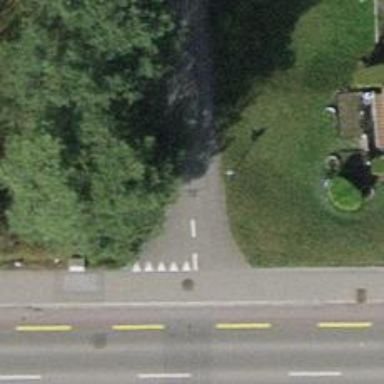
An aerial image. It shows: Bollard barrier.